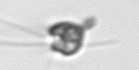
Label: Pyramimonas_longicauda